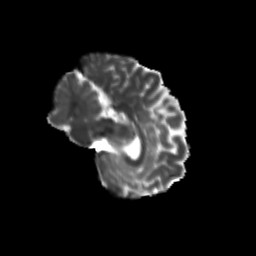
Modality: T2w
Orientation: sagittal
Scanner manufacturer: siemens
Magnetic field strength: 3 T
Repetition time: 9.2 s
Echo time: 0.084 s